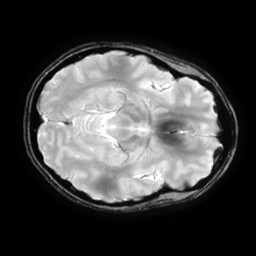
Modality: T2starw
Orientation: axial
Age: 23
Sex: female
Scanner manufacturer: ge
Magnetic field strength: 3 T
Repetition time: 0.65 s
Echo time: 0.02 s